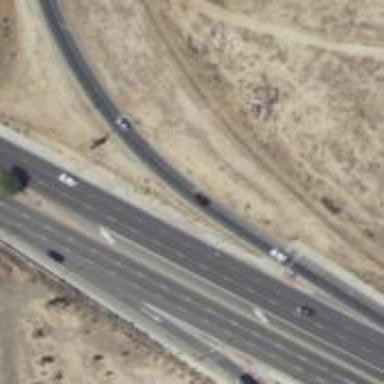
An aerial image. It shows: Trunk highway.